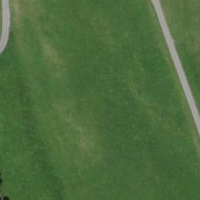
EUNIS habitat code: 24
Species observed at this site:
Vicia sepium
Gryllus campestris